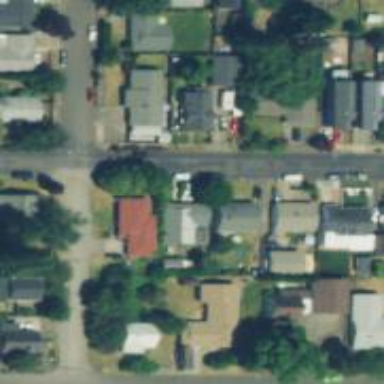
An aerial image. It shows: Residential road with sidewalk on the left side.